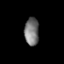
Tissue: prostate
Cell type: T cells
Senescence score: 0.3223
Nuclear area (px): 388
Mean DAPI intensity: 119.405